Interaction volume radius: 5 \u00c5
Interaction volume height: 20 \u00c5
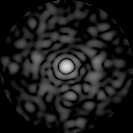
Disorder parameter: 0.8205